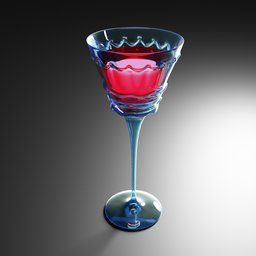
Label: tools